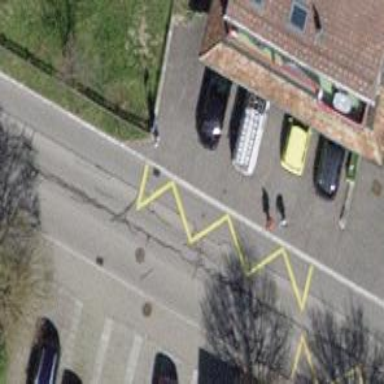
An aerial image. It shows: Public transport stop position.